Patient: sex M, age 61
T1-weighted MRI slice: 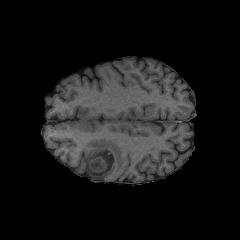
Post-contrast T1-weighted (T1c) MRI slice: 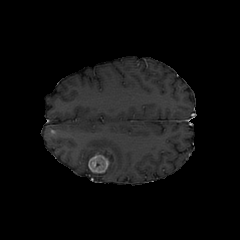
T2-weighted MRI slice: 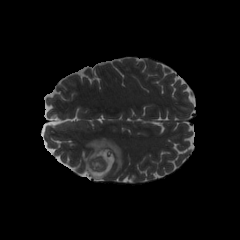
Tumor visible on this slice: yes
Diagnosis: Glioblastoma, IDH-wildtype
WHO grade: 4